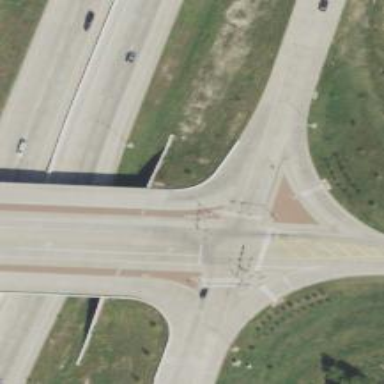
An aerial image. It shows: Secondary link road on asphalt bridge.